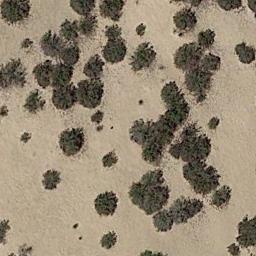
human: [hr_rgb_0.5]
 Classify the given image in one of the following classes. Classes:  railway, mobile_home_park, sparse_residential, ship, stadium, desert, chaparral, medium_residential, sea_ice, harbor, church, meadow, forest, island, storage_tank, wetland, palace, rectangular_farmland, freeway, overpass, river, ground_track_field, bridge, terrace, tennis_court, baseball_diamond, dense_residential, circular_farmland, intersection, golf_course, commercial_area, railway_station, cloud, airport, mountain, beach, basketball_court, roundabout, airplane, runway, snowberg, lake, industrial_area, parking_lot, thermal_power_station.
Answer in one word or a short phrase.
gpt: chaparral